Question: i am trying to create a panel where i can traverse the contact details from 'phonegap' back and forth. so far i have successfully fetched the contact details from 'phonegap' and storing it into an array and loading into 'Ext.Store'. but how would i move to next record until the last one , as there are so many records.
following is the image that i want to implement

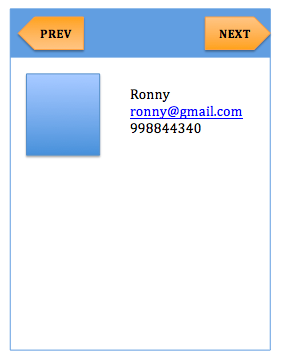
Answer: You have everything you need to implement that contact view screen, only thing is you need to try.
You can even more optimize my code and don't copy past the code, just try to get idea from the code.
I can explain this code to you but you will understand better when you explore your own.
1) Basically, I created contactView panel with two butons and detail panel.
2) Detail panel have a panel for showing image and label for showing details.
3) I am controlling contact navigation using next and back button in controller.
'''
Ext.define('ContactApp.model.Contact', {
extend: 'Ext.data.Model',
config: {
fields: [
{name: 'name', type: 'string'},
{name: 'mobileNumber', type: 'string'},
{name: 'emailid', type: 'string'},
{name: 'picture', type: 'string'}
]
}
});
'''
'''
Ext.define('ContactApp.store.Contact',{
extend : 'Ext.data.Store',
config : {
model: "ContactApp.model.Contact",
storeId : 'contact',
data : [
{ name:'Anantha', mobileNumber:'<PHONE>', emailid: 'anantha@gmail.com', picture: 'resources/images/pic.jpg'},
{ name:'Viswa', mobileNumber:'<PHONE>', emailid: 'viswa@gmail.com', picture: 'resources/images/pic1.jpg'},
{ name:'Aravind', mobileNumber:'<PHONE>', emailid: 'aravind@gmail.com', picture: 'resources/images/pic2.jpg'},
{ name:'Ramesh', mobileNumber:'<PHONE>', emailid: 'ramesh@gmail.com', picture: 'resources/images/pic3.jpg'}
],
autoLoad: true
}
});
'''
'''
Ext.define('ContactApp.view.Contact',{
extend : 'Ext.Panel',
xtype : 'contactView',
config : {
items : [{
xtype : 'titlebar',
title : 'Contacts',
items : [{
ui: 'back', text: 'back', align : 'left', action: 'back', hidden: true
},{
ui: 'forward', text: 'next', align : 'right', action: 'next', hidden: true
}]
},{
xtype : 'panel',
itemId : 'contactDetail',
layout : 'hbox',
style : 'margin-left: 15%; margin-top:10%;',
items : [{
xtype : 'panel',
itemId : 'picture',
tpl : '<img src="{picture}" alt="picture" height= "64" width= "64">'
},{
xtype: 'spacer',
width : 40
},{
xtype : 'label',
itemId : 'details',
tpl : '<div>{name}</div><div>{mobileNumber}</div><div>{emailid}</div>'
}]
}]
},
initialize : function() {
this.fireEvent('onContactViewInit',this);
}
});
'''
'''
Ext.define('ContactApp.controller.Contact', {
extend : 'Ext.app.Controller',
config : {
contactCount : 0,
refs : {
contactView : 'contactView',
backBtn : 'button[action=back]',
nextBtn : 'button[action=next]'
},
control : {
contactView : {
onContactViewInit : 'onContactViewInit'
},
backBtn : {
tap : 'onBackTap'
},
nextBtn : {
tap : 'onNextTap'
}
}
},
onContactViewInit : function(){
var contactStore = Ext.getStore('contact');
var count = contactStore.getCount();
if(count){
var index = this.getContactCount();
var record = contactStore.getAt(index);
this.setContact(record.getData());
if(count>1)
this.getNextBtn().show();
}
},
setContact : function(data){
var contactView = this.getContactView();
var contactDetail = contactView.getComponent('contactDetail');
contactDetail.getComponent('picture').setData(data);
contactDetail.getComponent('details').setData(data);
},
onBackTap : function(){
var contactStore = Ext.getStore('contact');
var count = contactStore.getCount();
var index = this.getContactCount();
this.setContactCount(index-1);
var record = contactStore.getAt(index-1);
this.setContact(record.getData());
this.getNextBtn().show();
if(this.getContactCount() == 0)
this.getBackBtn().hide();
},
onNextTap : function(){
var contactStore = Ext.getStore('contact');
var count = contactStore.getCount();
var index = this.getContactCount();
this.setContactCount(index+1);
var record = contactStore.getAt(index+1);
this.setContact(record.getData());
this.getBackBtn().show();
if(this.getContactCount() == count-1)
this.getNextBtn().hide();
}
});
'''
We have four record, so